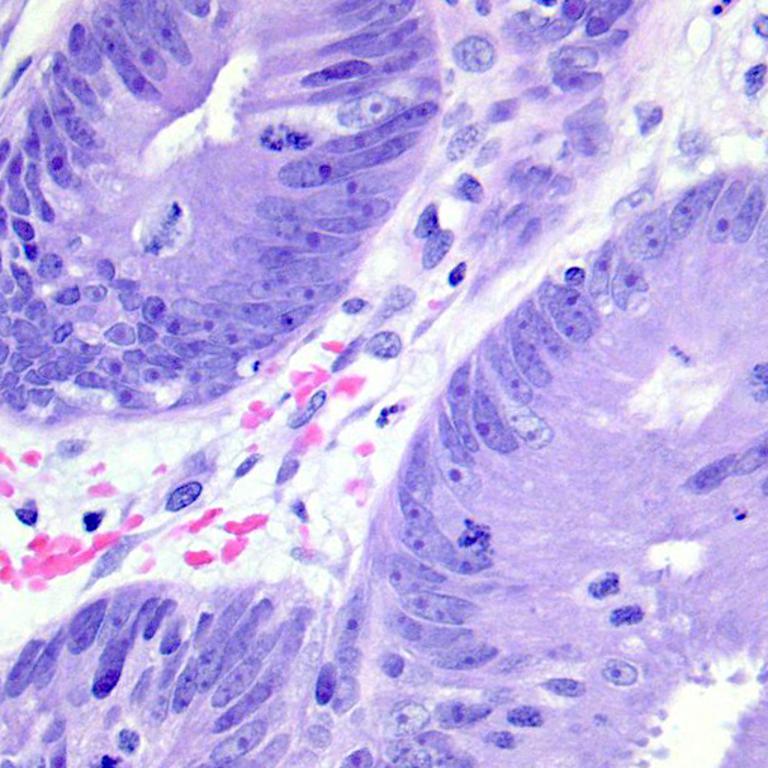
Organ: colon
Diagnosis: adenocarcinomas